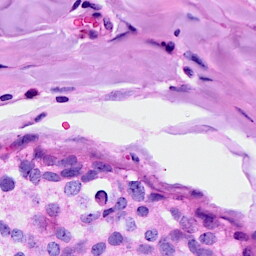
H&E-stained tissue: Breast